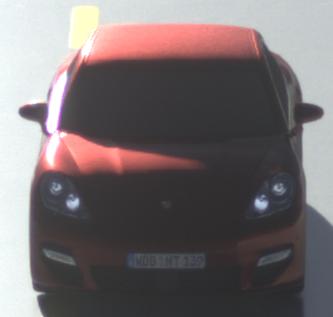
Make: Porsche
Model: Panamera
Detailed model: Panamera (970)
Model produced from: 2010/05
Model produced until: 2013/04
Doors: 5
Color: red
Road condition: wet road
Daytime: morning or afternoon
Contrast: high contrast